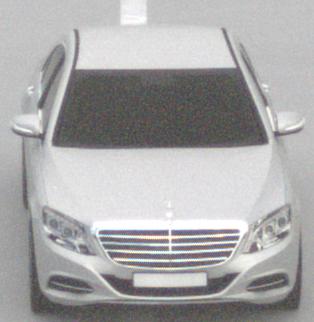
Make: Mercedes-Benz
Model: S 400 HYBRID
Detailed model: S-Class (222) Limousine
Model produced from: 2013/05
Model produced until: 2015/04
Doors: 4
Color: white
Road condition: dry road
Daytime: midday
Contrast: low contrast